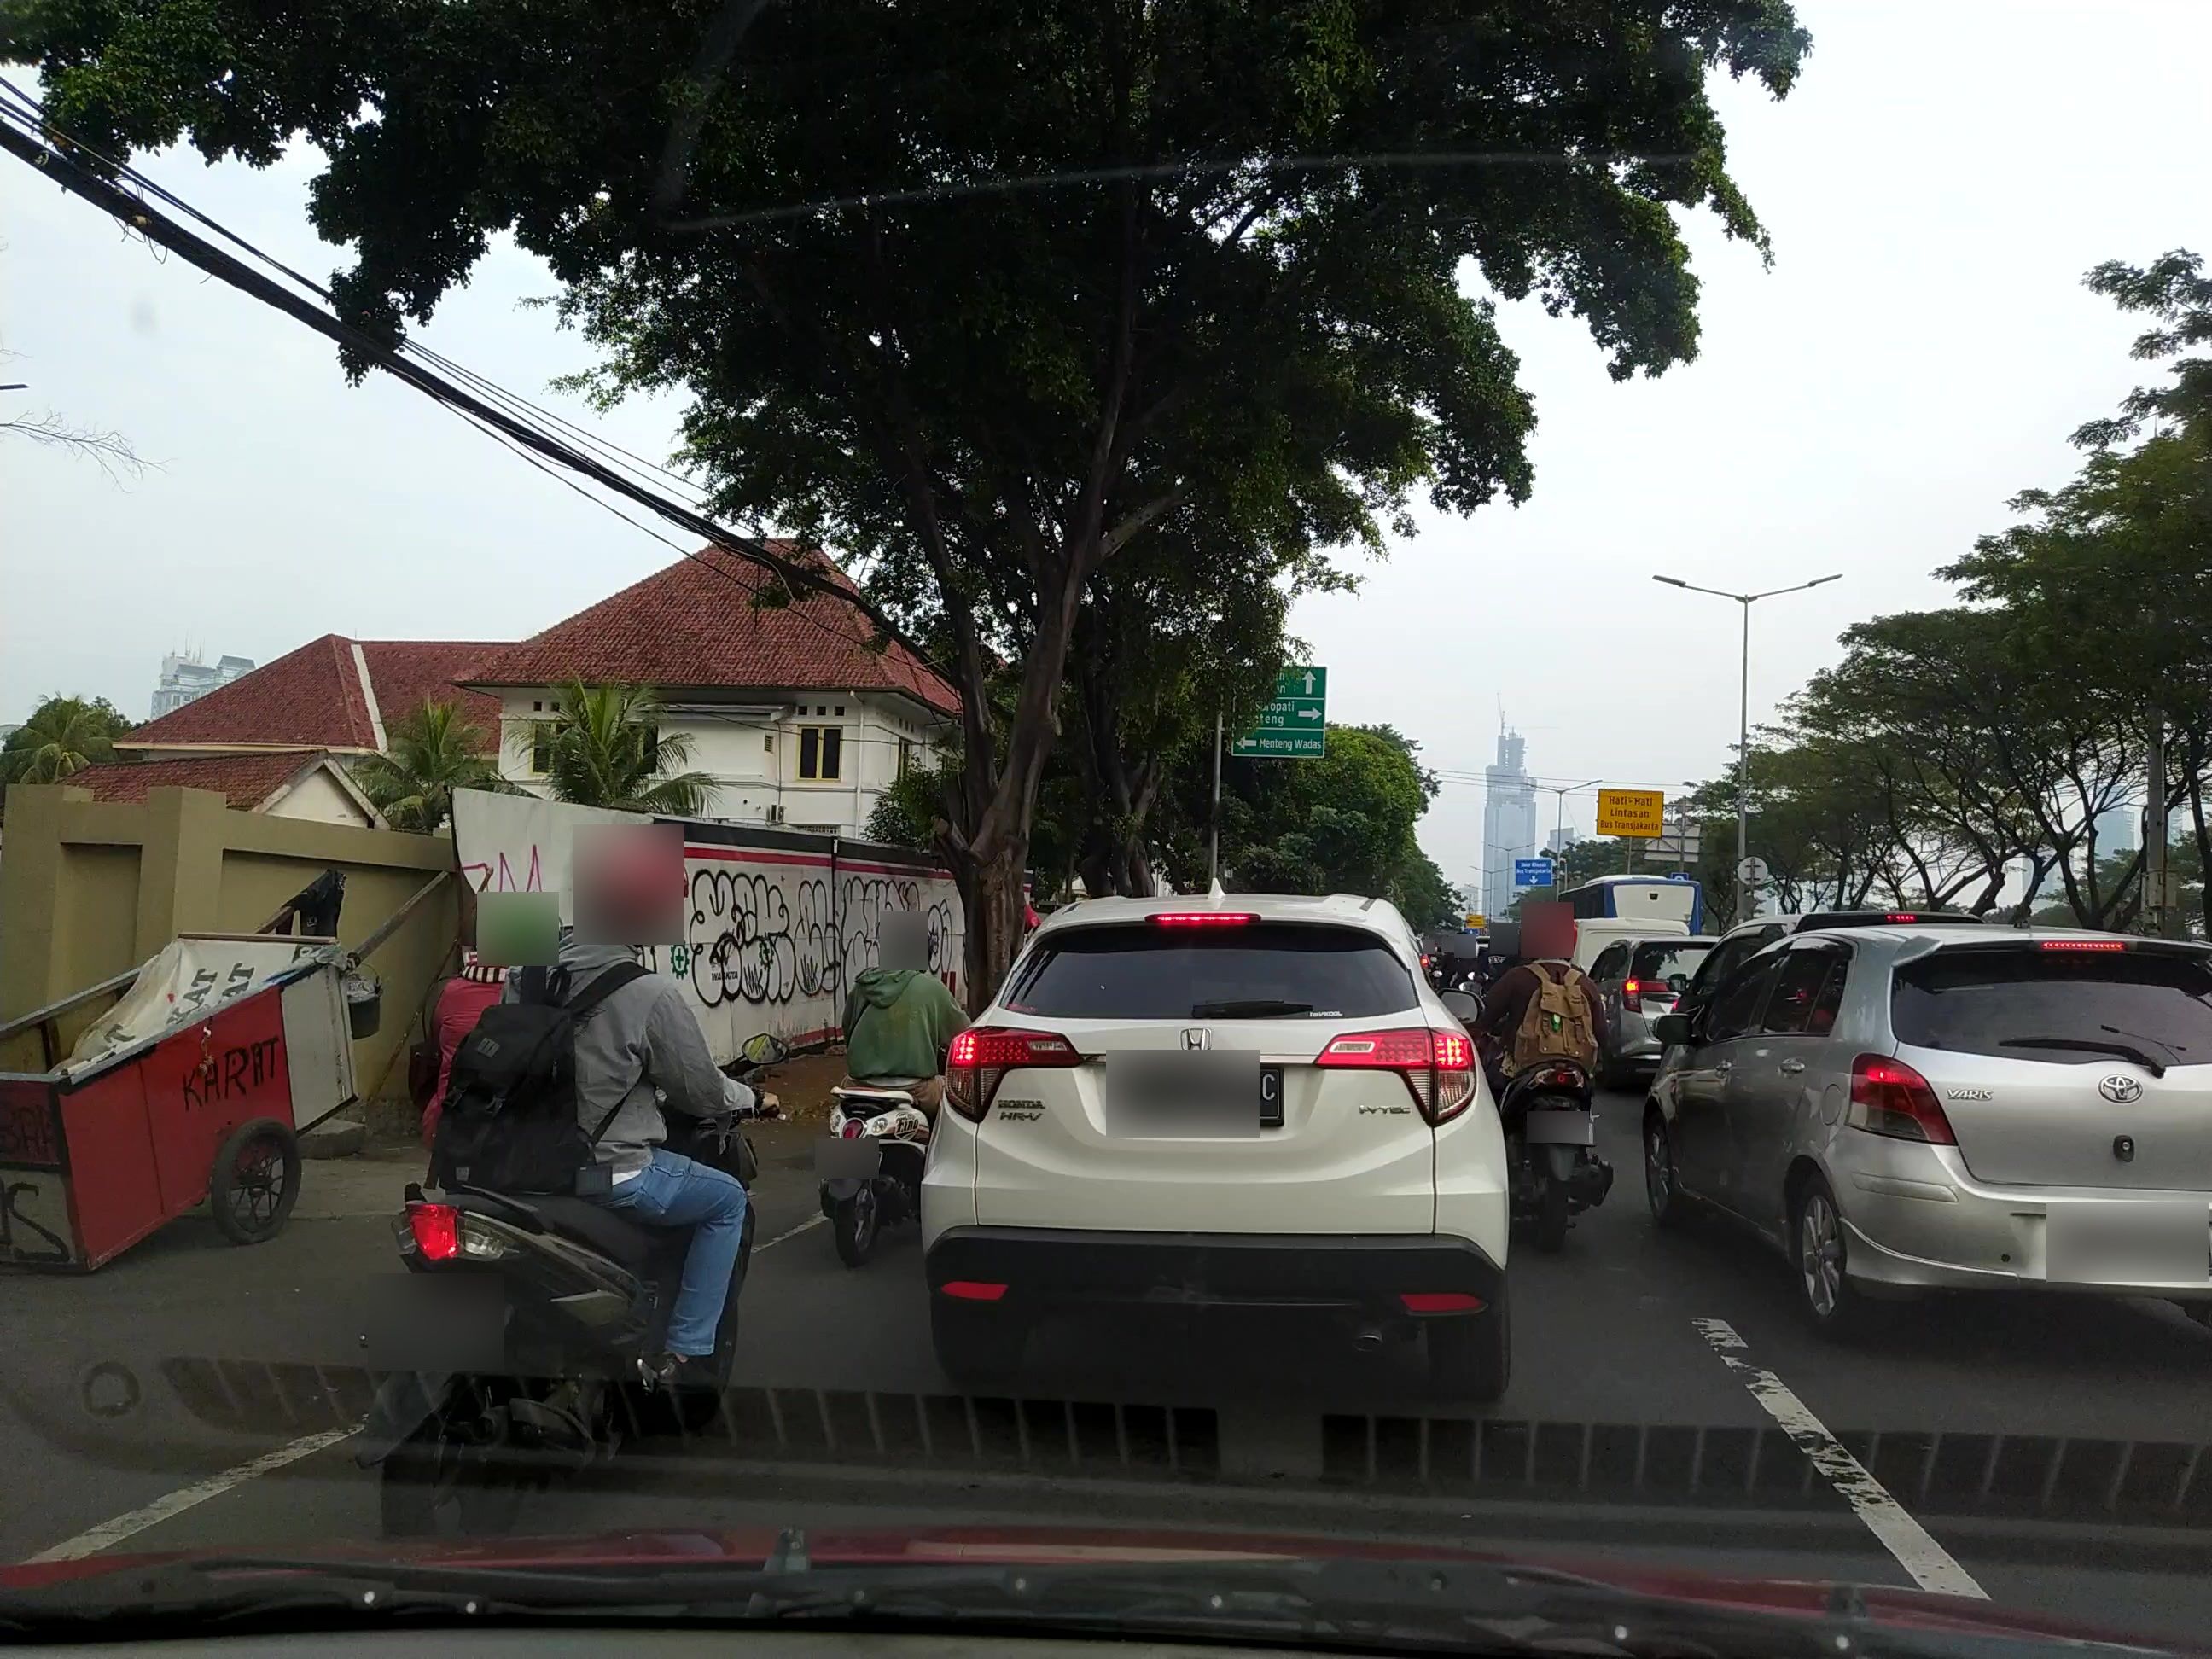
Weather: cloudy
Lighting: day
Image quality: good
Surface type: driving surface
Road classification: service, living_street
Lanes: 1
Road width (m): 3
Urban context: urban centre
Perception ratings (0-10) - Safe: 5.15, Lively: 9.22, Beautiful: 3.53, Boring: 2.72, Depressing: 5.26, Wealthy: 4.42